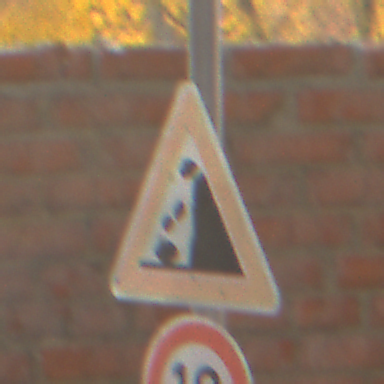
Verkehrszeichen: SteinschlagRechts
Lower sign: Geschwindigkeit10
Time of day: SunriseSunset
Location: Roofed (Suburban)
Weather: Clear
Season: NotSpecified
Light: Natural